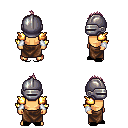
a pixel art fantasy rpg character, male body template, human, tanned skin, gold arm armor, robe skirt, white blonde mohawk hairstyle, metal helm, white cloth bracers, black slippers, four views (front, back, left, right), 2x2 character sprite sheet, small pixel art, hard edges, no anti-aliasing